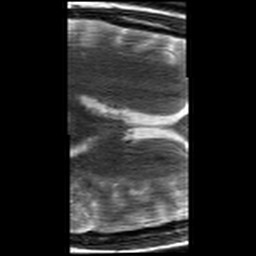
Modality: T2w
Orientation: axial
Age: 22
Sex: female
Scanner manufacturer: siemens
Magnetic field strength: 3 T
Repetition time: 8.02 s
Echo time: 0.08 s